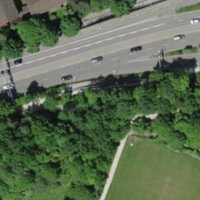
EUNIS habitat code: 53
Species observed at this site:
Veronica chamaedrys
Nymphaea alba
Cirsium arvense
Corylus avellana
Fagus sylvatica
Oedemera femorata
Trifolium pratense
Salvia pratensis
Turdus merula
Plantago lanceolata
Knautia arvensis
Geranium robertianum
Linaria vulgaris
Oedemera nobilis
Sciurus vulgaris